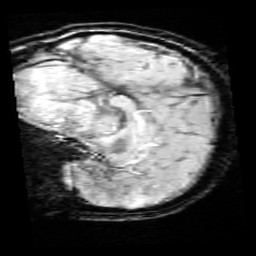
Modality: SWI
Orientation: sagittal
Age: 11
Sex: female
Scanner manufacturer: siemens
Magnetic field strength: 3 T
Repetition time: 0.027 s
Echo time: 0.02 s